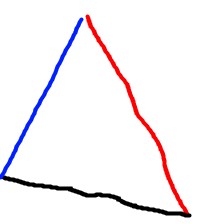
Shape: triangle